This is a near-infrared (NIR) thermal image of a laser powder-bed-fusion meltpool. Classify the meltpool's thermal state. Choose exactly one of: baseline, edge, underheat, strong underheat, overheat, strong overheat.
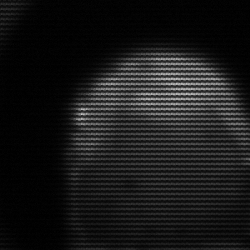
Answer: edge